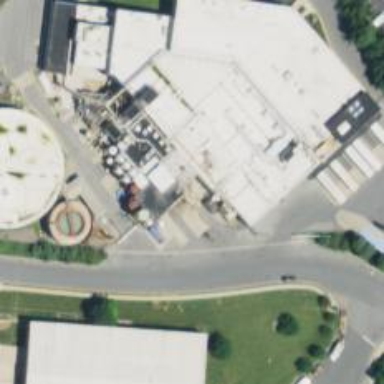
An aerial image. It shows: Industrial building.